Current action and preconditions to check: path_clear

Your task: For each precondition in the list above, predict whether it will hold at this action.

Consider the current scene as observed from the mobile robot's camera, and analyze the predicted future states of all dynamic agents (e.g., people, animals, vehicles, or any moving entities) within the NEXT SECOND.

IMPORTANT: Only answer "very likely" if you are absolutely certain—based on strong, clear evidence—that a dynamic agent will violate the precondition in the predicted future state. Do NOT answer "very likely" for unlikely, ambiguous, or low-probability risks.

Ask yourself for each precondition: Is there a high probability, with clear and convincing evidence, that the predicted future states of any dynamic agent will interfere with the predicted future state of the currently executing action within the NEXT SECOND, causing that precondition to fail?

Assess the risk level based on these predictions. Use "likely" or "very likely" if motions create a clear risk of interference.

Use "neutral" or "improbable" if agents are nearby but their predicted paths are clearly diverging or non-conflicting.

Failure Risk Categories: "very improbable", "improbable", "neutral", "likely", "very likely"

Answer Format: Output ONLY the probability_of_failure value from these categories: "very improbable", "improbable", "neutral", "likely", "very likely"

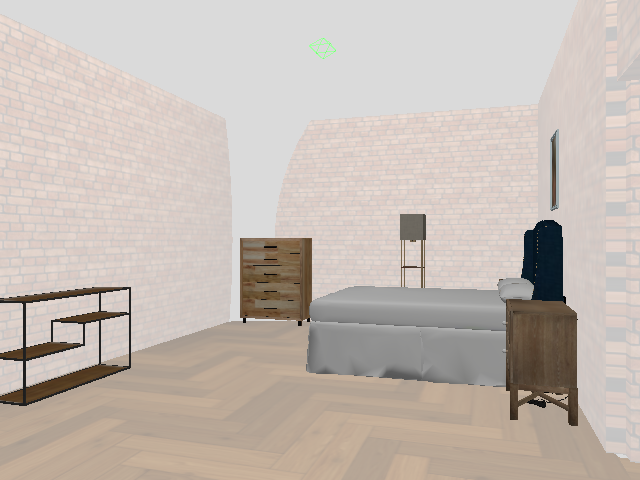

Answer: very improbable